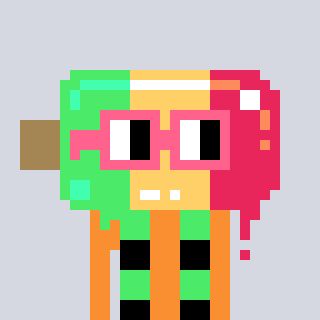
a pixel art character with square pink glasses, a icepop-shaped head and a orange-colored body on a cool background